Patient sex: F
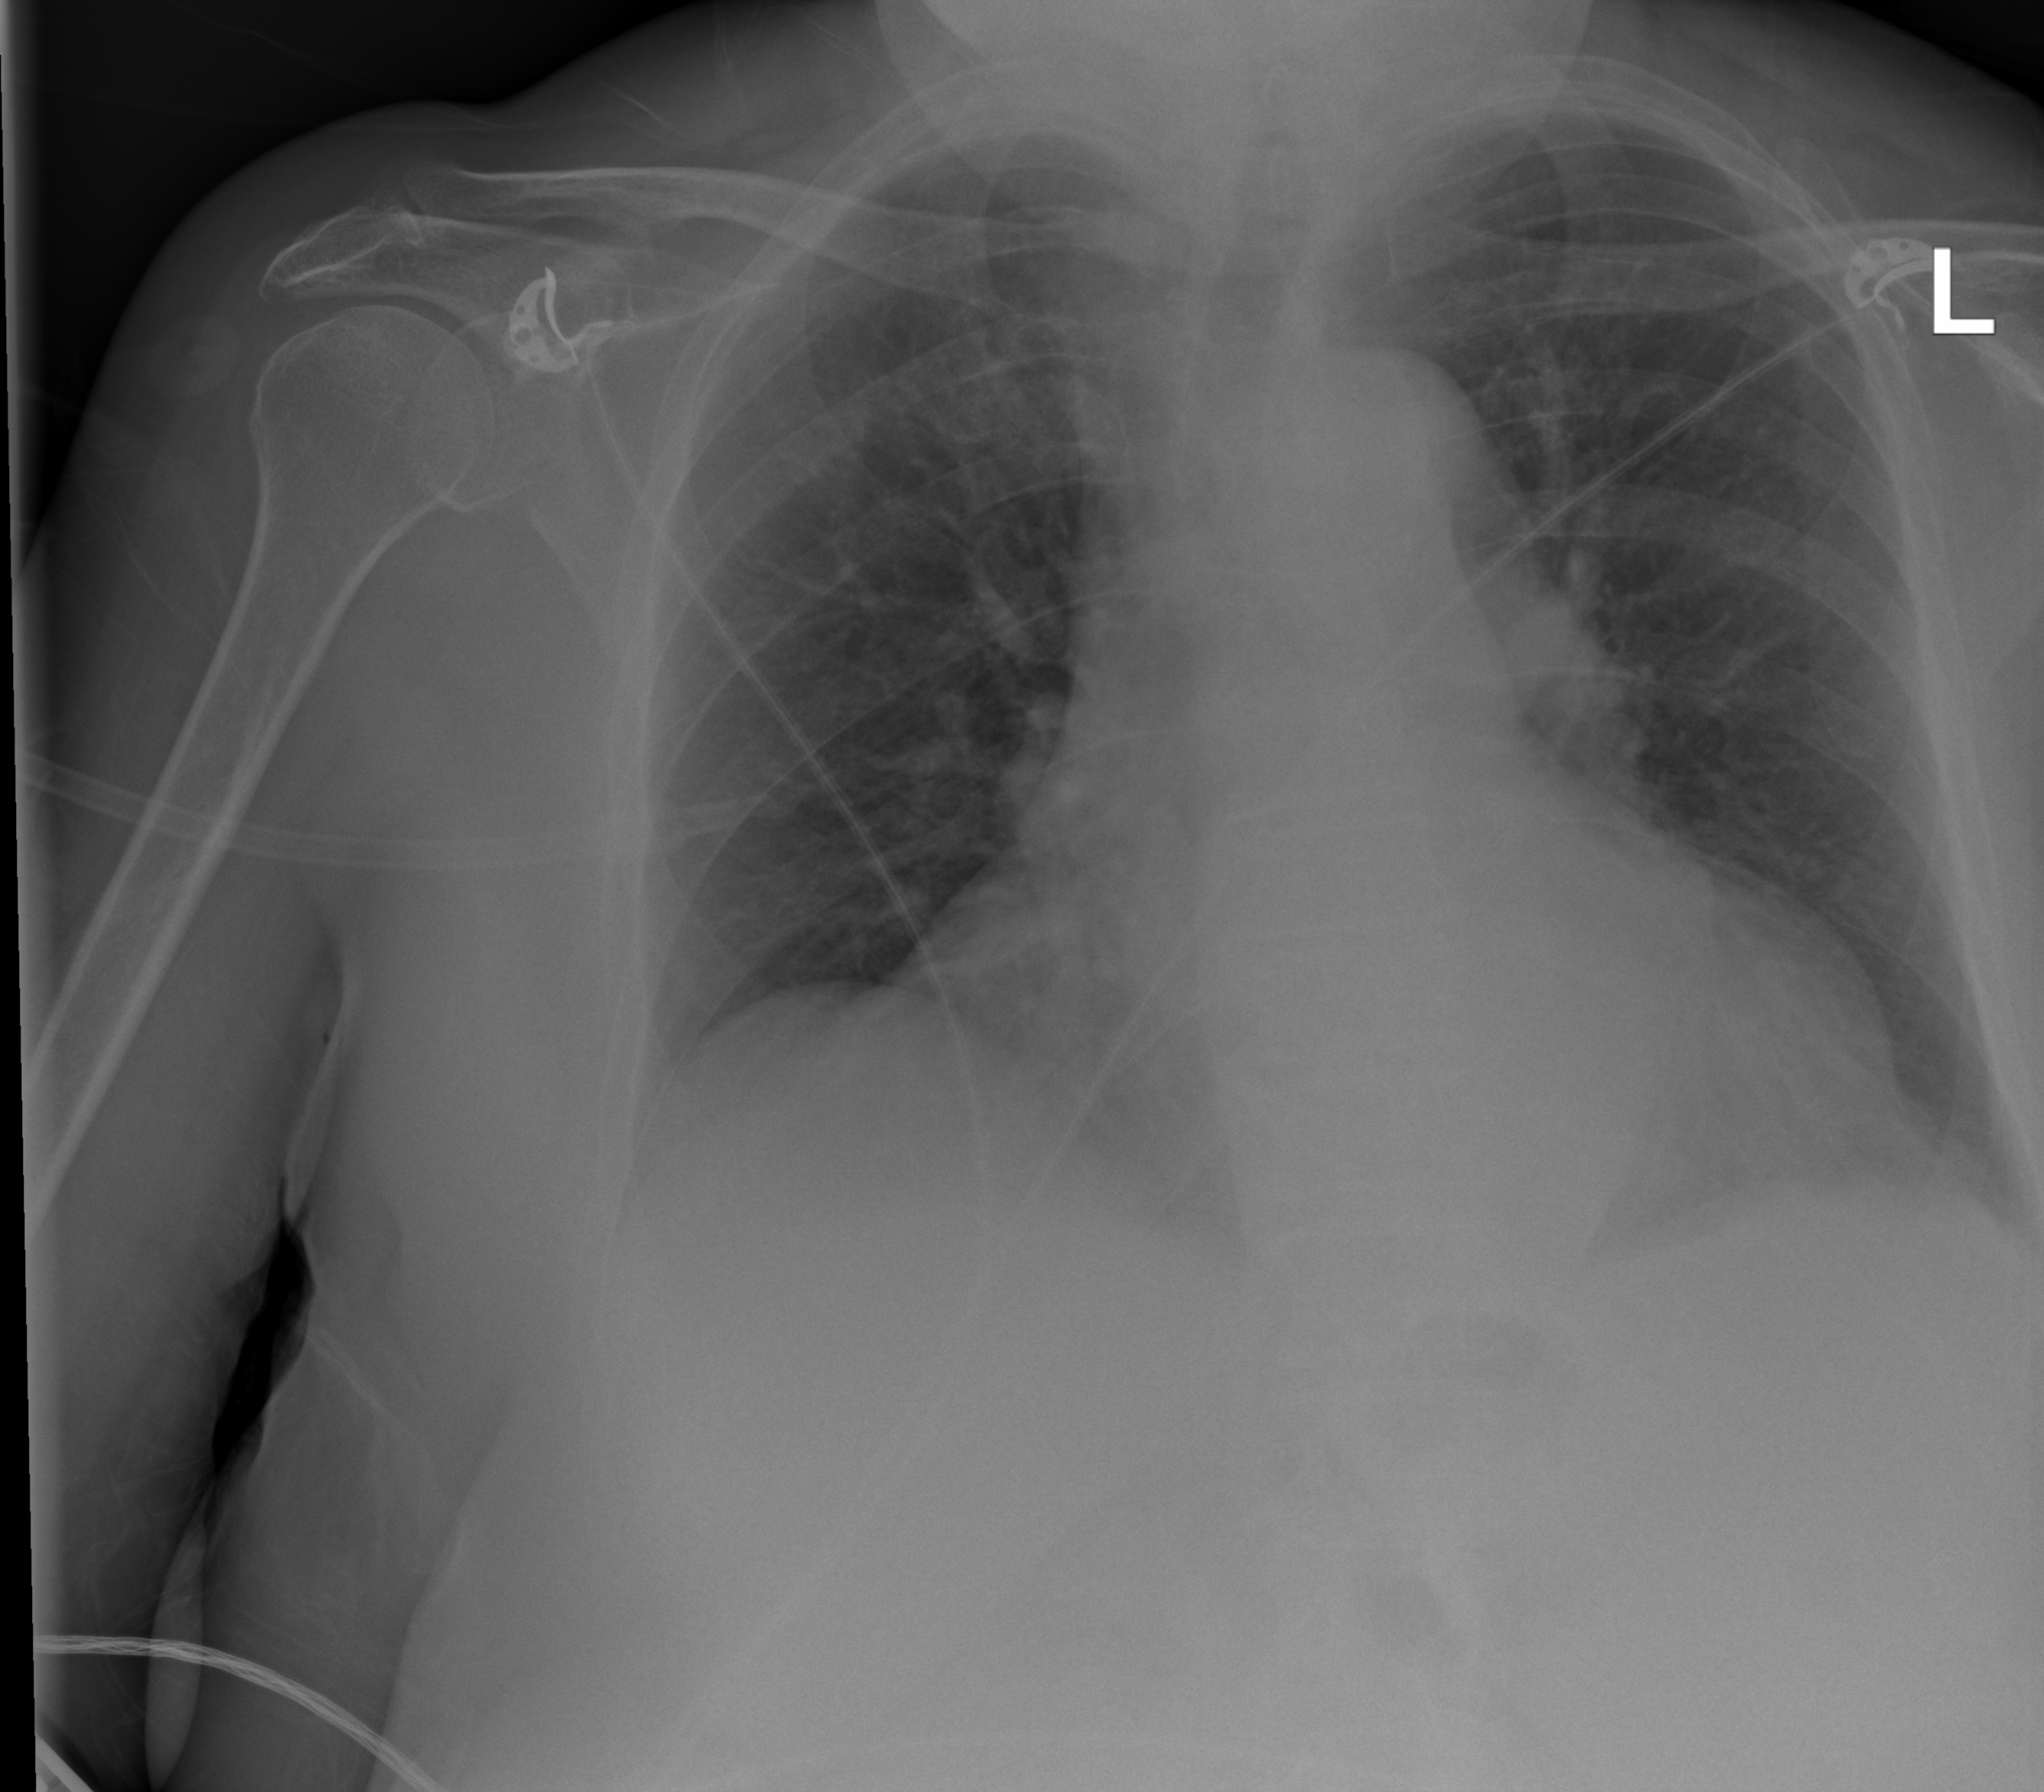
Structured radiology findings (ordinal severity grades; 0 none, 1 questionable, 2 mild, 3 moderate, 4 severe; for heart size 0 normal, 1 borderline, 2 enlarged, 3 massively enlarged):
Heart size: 2
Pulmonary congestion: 1
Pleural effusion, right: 2
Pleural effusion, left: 0
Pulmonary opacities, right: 0
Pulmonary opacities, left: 0
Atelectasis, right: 2
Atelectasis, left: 2